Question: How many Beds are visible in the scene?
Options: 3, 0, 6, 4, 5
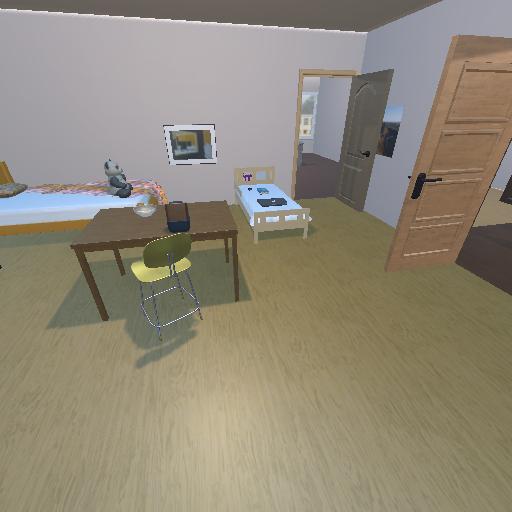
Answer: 3